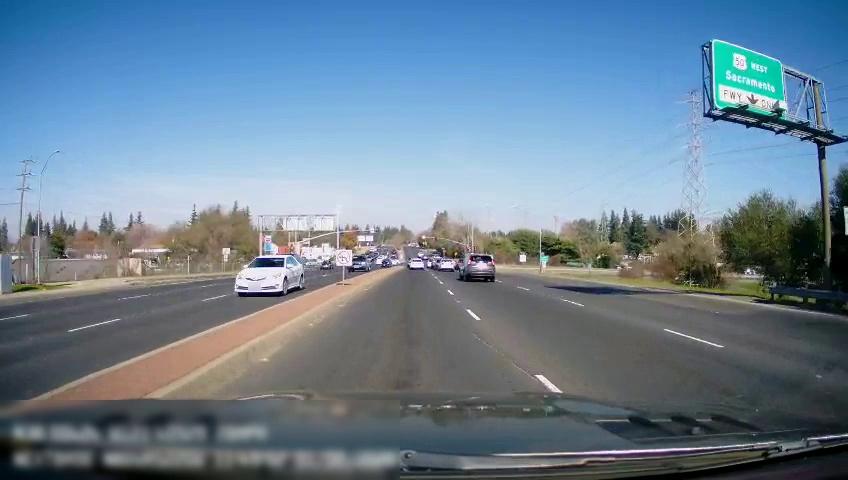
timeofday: Day
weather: Sunny
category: Drivable Space
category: Drivable Space
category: Vehicles | Car
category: Vehicles | SUV
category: Vehicles | SUV
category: Vehicles | SUV
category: Vehicles | SUV
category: Vehicles | Car
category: Lanes | Current Lane
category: Lanes | Alternate Lane
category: Lanes | Opposite Lane
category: Lanes | Opposite Lane
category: Traffic | Signs